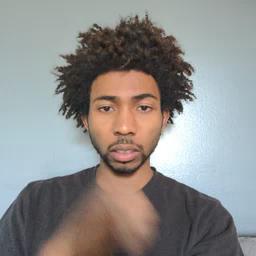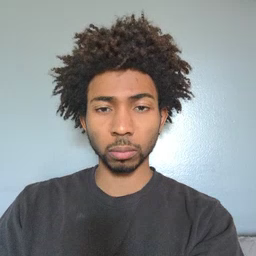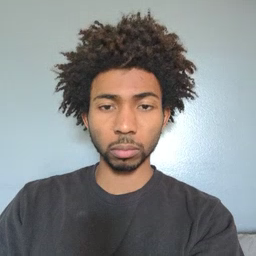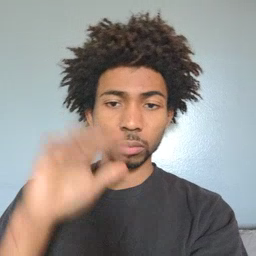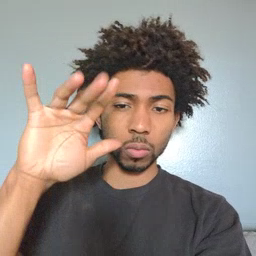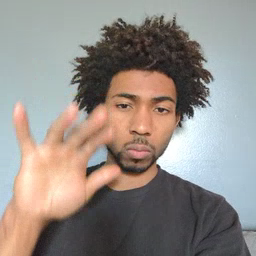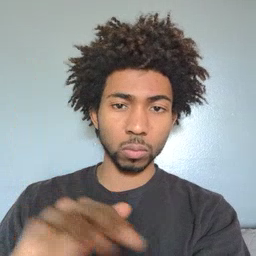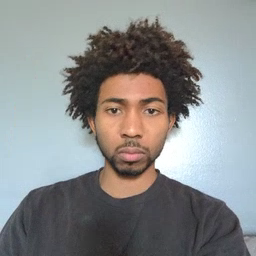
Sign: snow